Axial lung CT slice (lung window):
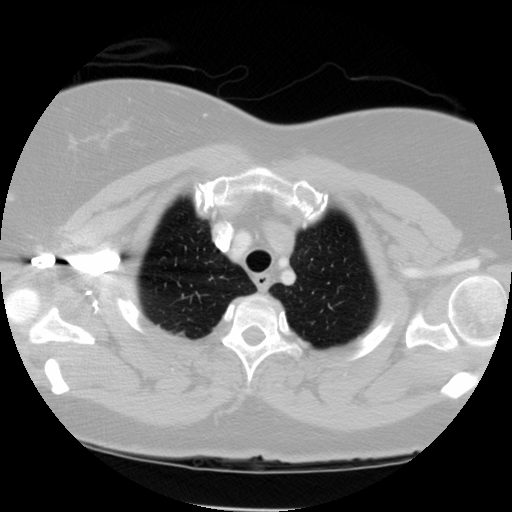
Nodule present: no